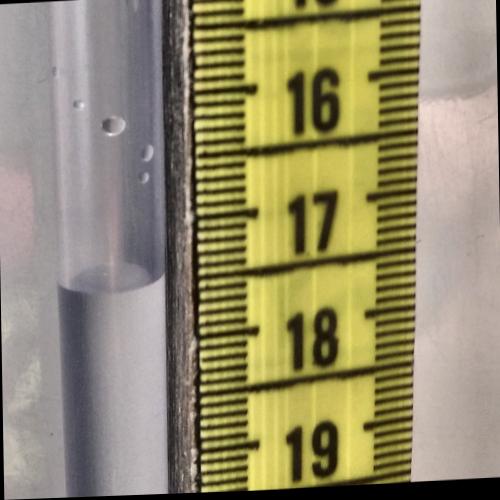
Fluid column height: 17.5 cm